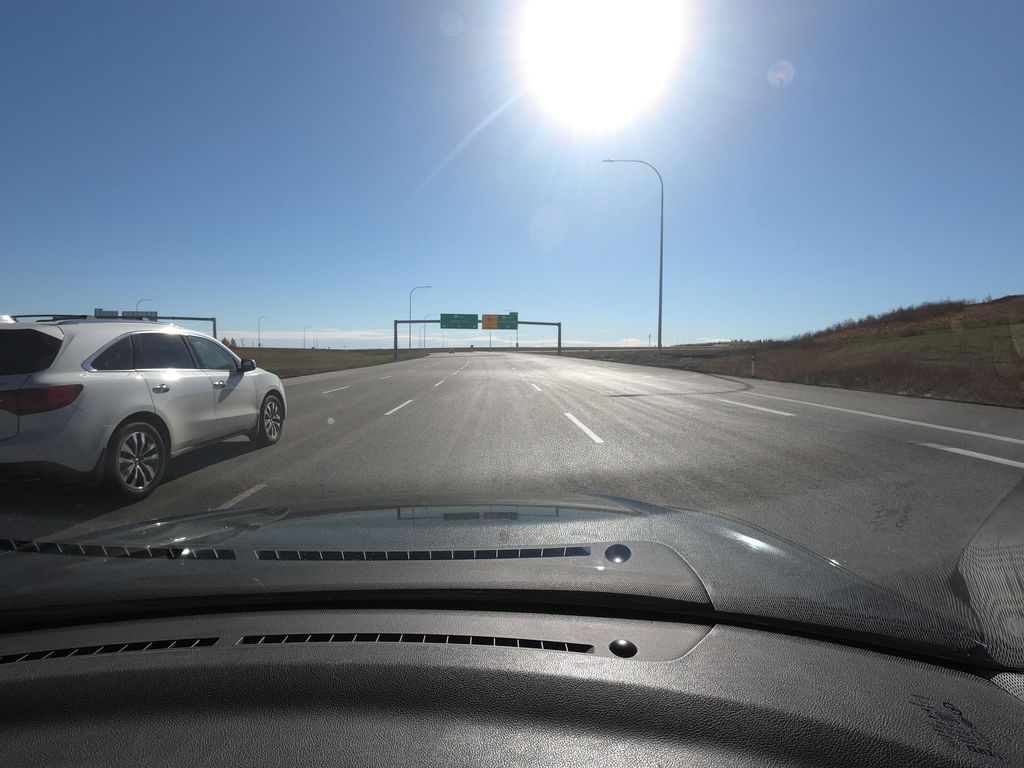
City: calgary